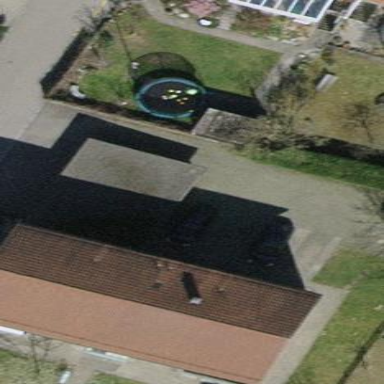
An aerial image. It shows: Group of garages.